Field crop: maize
Growth stage: 2
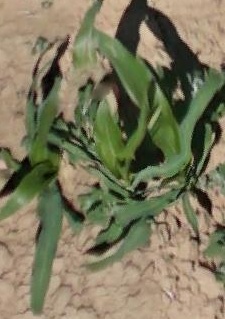
Species: maize